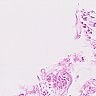
Metastatic tissue present: no